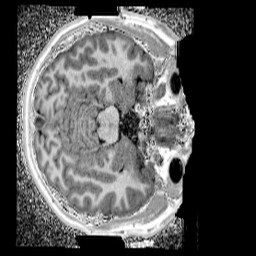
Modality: UNIT1_denoised
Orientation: axial
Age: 12
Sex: male
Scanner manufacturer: siemens
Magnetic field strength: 3 T
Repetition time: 4 s
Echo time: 0.00299 s